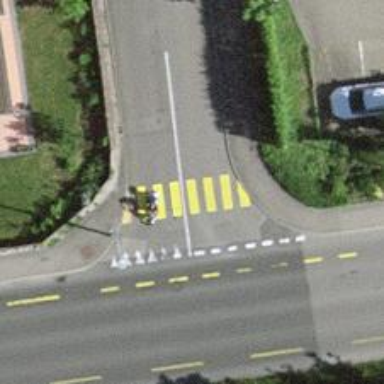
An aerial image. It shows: Uncontrolled zebra crossing on the road.